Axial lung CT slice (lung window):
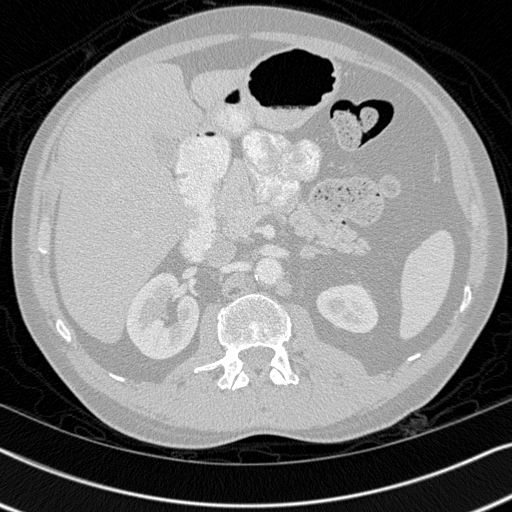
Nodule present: no